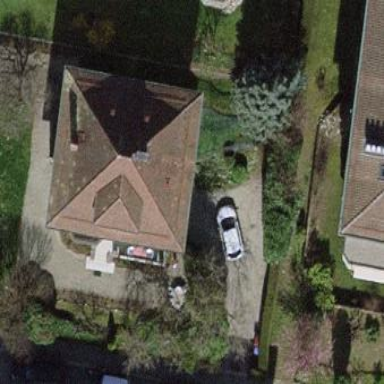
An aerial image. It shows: Detached building with hipped roof shape.